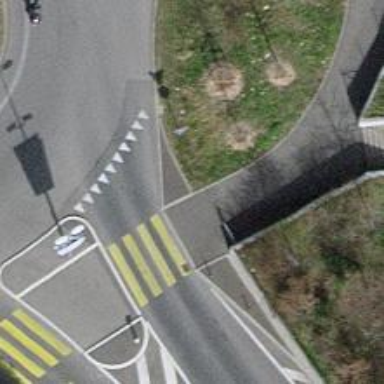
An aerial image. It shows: Zebra crossing for pedestrians.